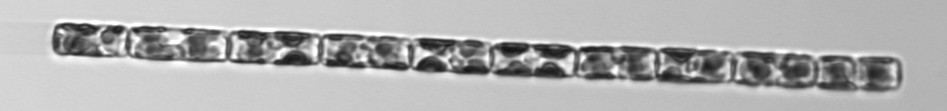
Label: Guinardia_delicatula